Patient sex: F
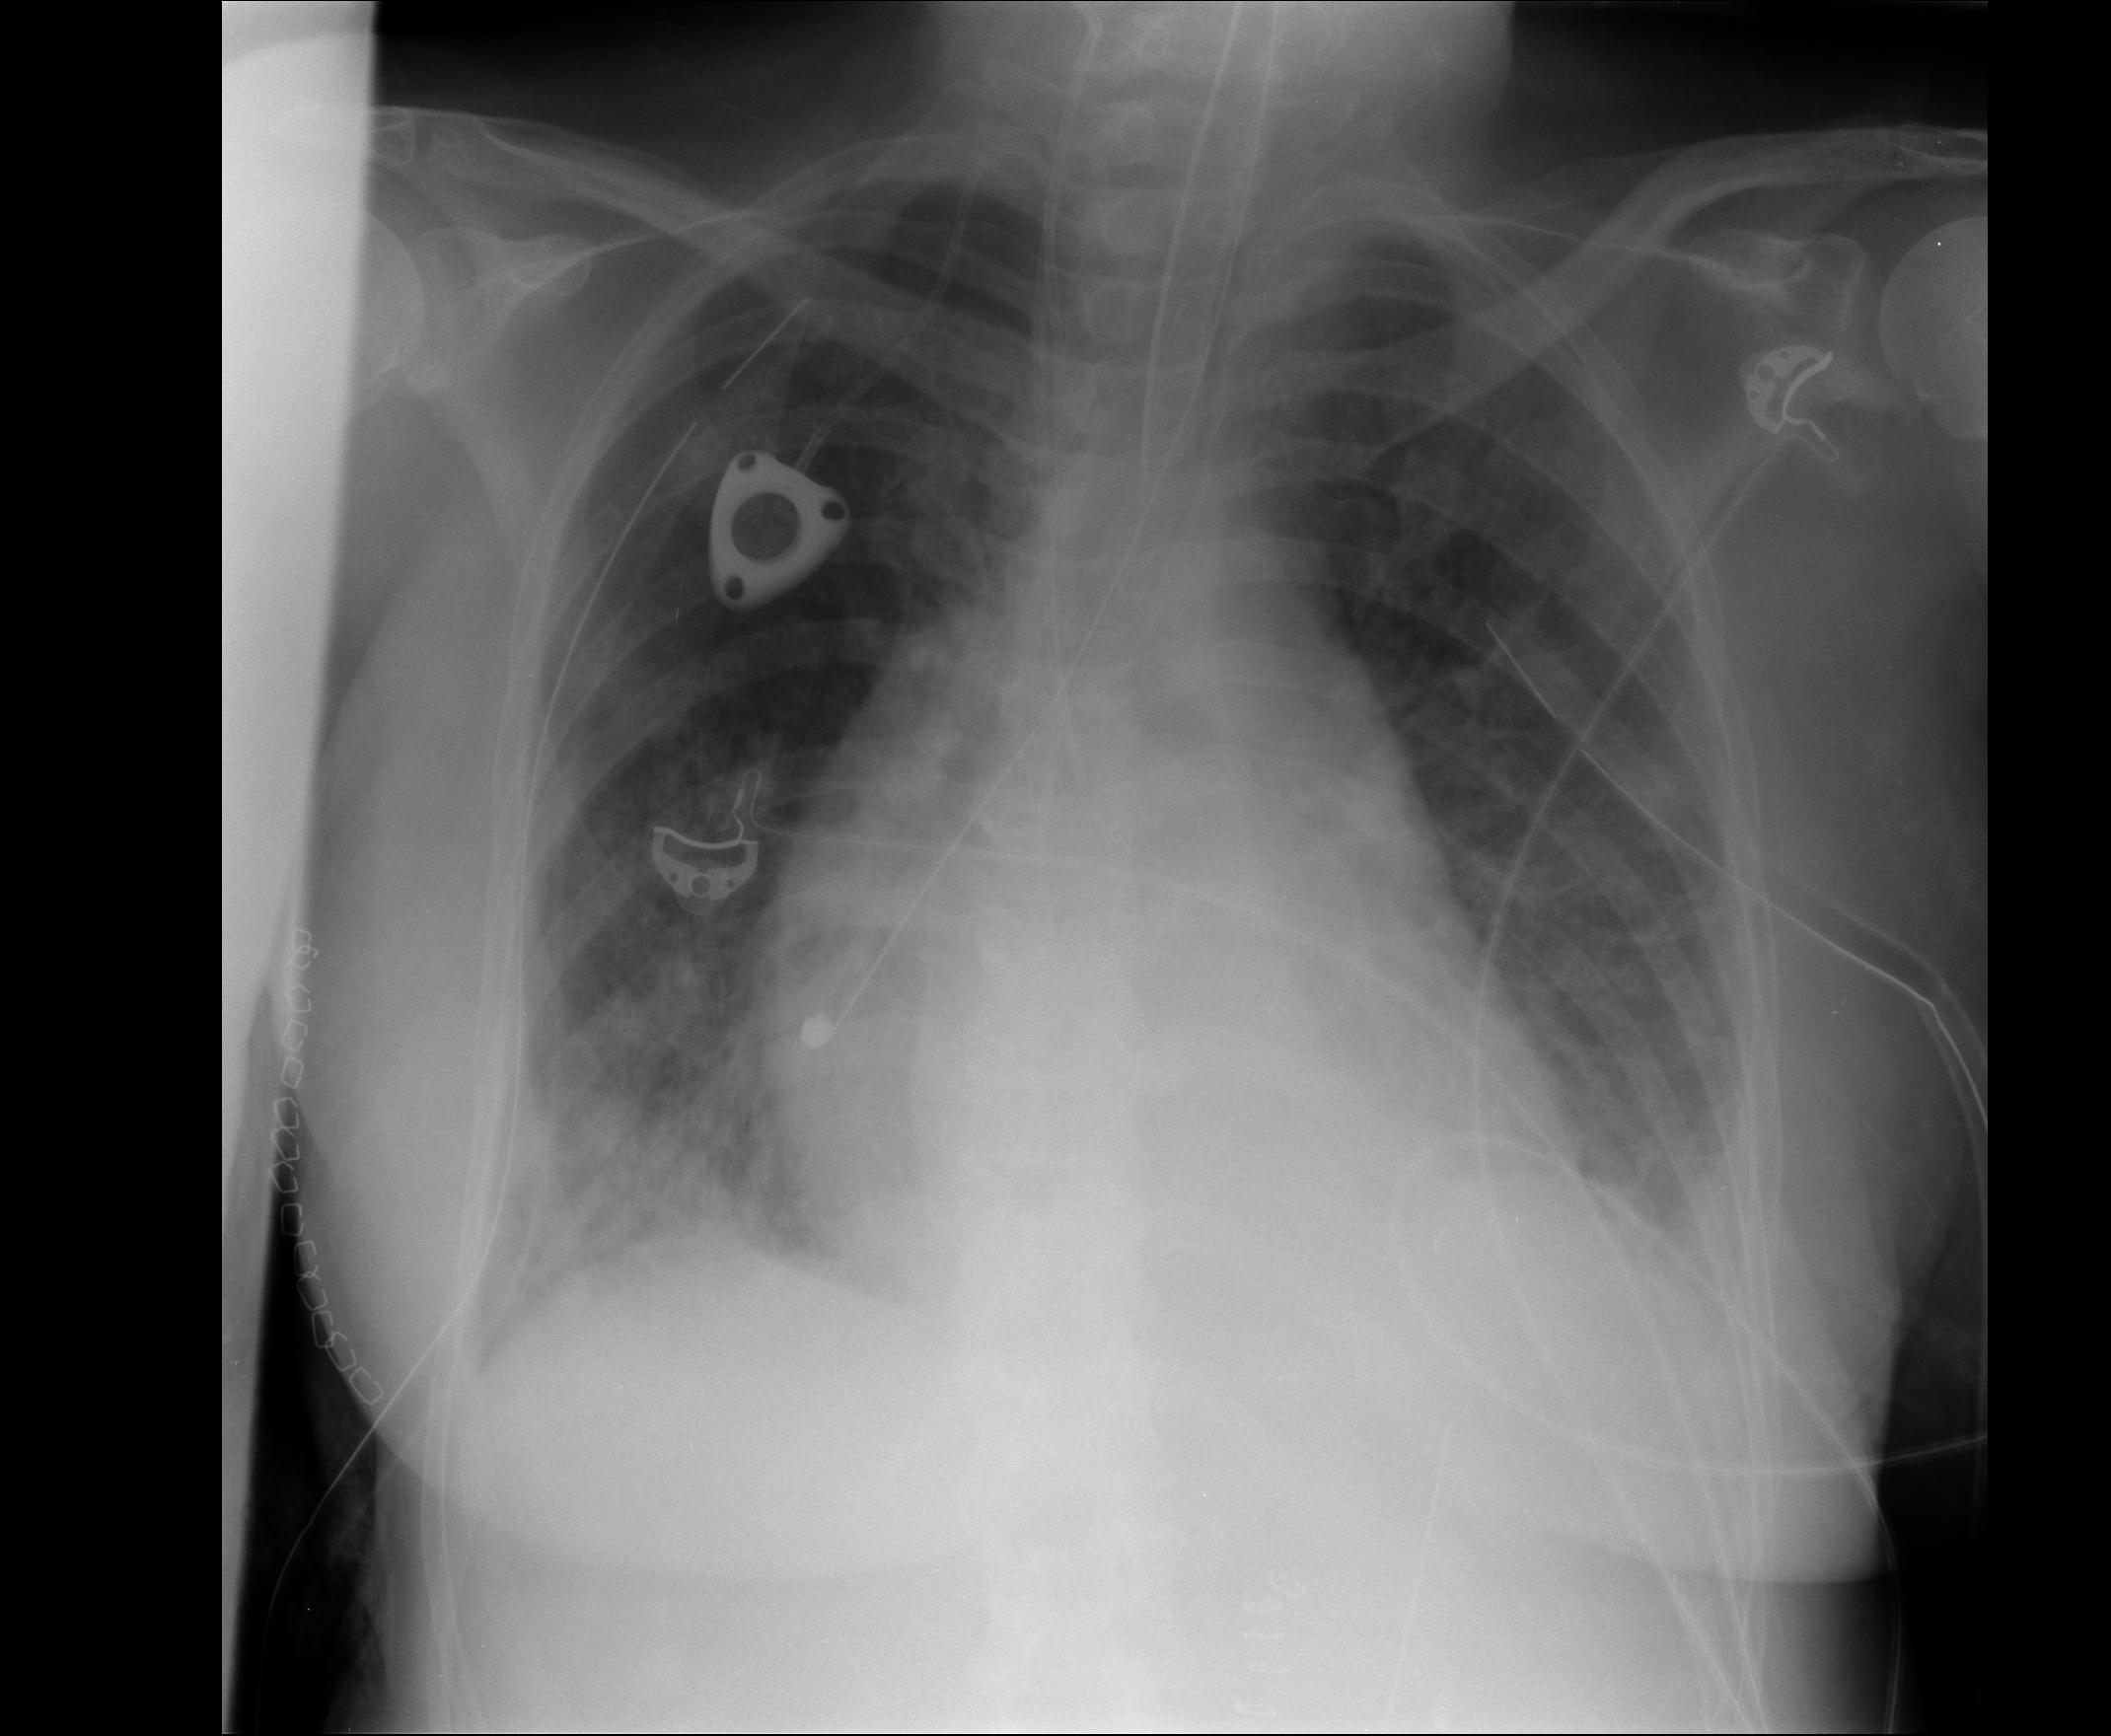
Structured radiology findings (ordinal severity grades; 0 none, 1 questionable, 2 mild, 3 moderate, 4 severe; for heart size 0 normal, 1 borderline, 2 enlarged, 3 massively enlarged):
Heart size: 2
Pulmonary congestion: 0
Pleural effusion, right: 2
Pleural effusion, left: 2
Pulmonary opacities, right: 2
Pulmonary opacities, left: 2
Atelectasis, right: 2
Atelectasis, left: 2